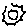
Label: sun